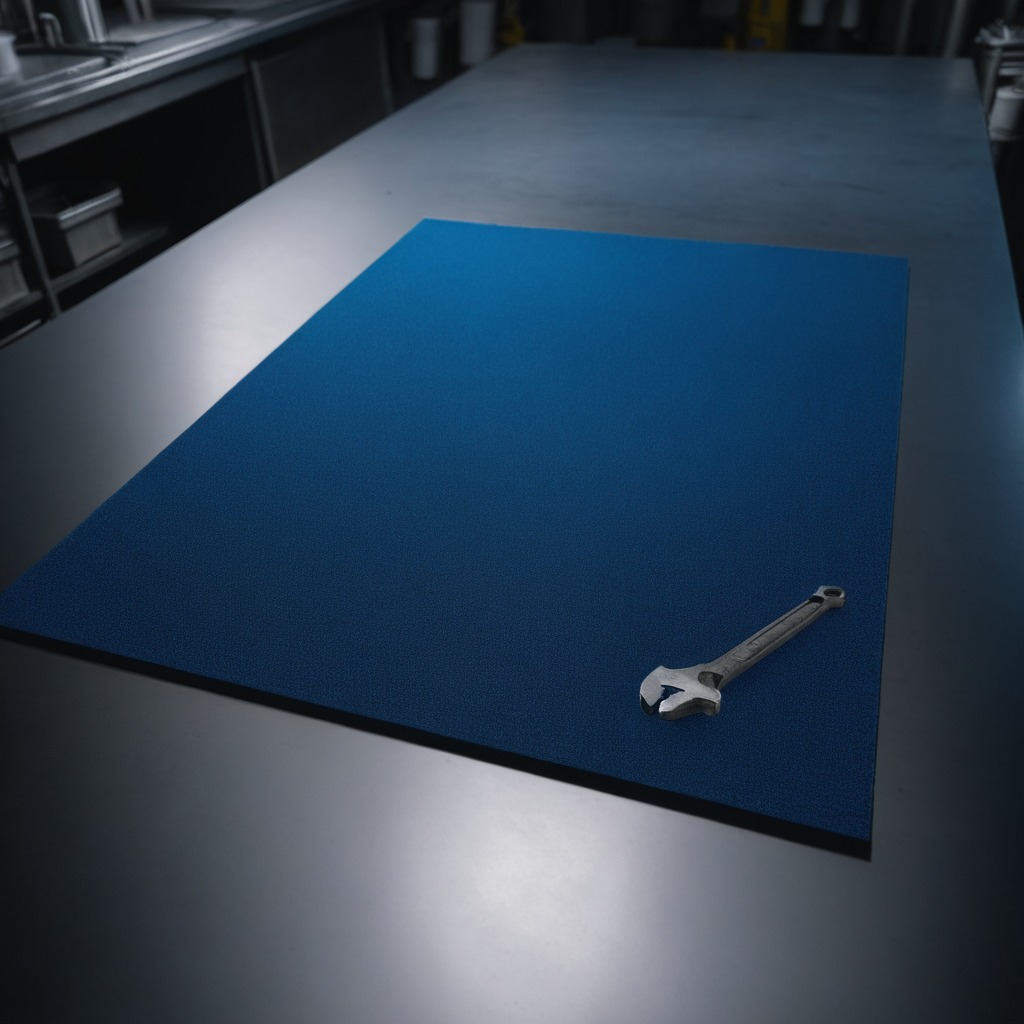
An wrench lying on a clean granite tabletop